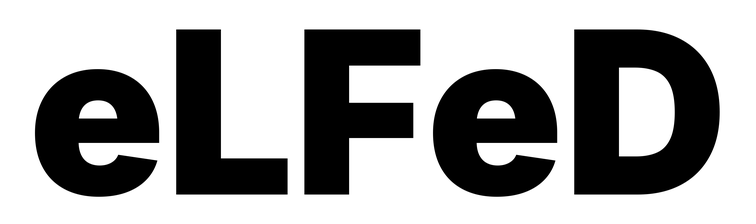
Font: Inter_Black